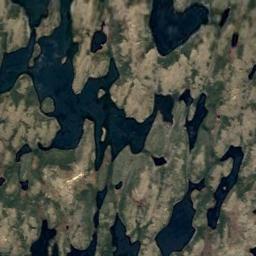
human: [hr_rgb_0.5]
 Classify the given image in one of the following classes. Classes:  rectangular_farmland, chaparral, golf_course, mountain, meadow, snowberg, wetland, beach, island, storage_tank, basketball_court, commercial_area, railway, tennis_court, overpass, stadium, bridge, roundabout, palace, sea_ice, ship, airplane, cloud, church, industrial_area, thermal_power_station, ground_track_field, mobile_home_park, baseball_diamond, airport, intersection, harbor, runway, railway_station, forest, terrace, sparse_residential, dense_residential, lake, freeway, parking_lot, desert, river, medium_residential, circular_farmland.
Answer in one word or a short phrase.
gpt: wetland